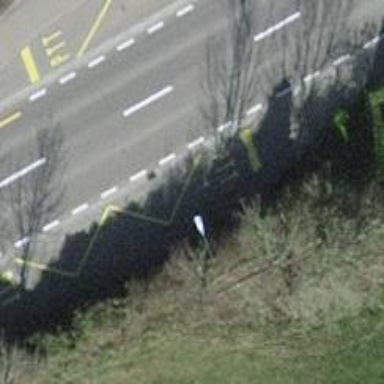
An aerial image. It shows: Bus stop with platform for public transport.